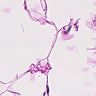
Metastatic tissue present: no